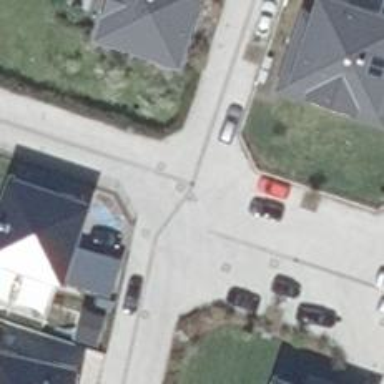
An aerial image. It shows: Residential road.